Question: I am just using basic Grails, with the default client-side validation that looks like this (not even sure what plugin it is):

Just looking for how I can test that manually? In the past with jQuery validation I had done something like this:
'''
if($('#myForm').valid()) {
// do stuff
}
'''
Thank you.
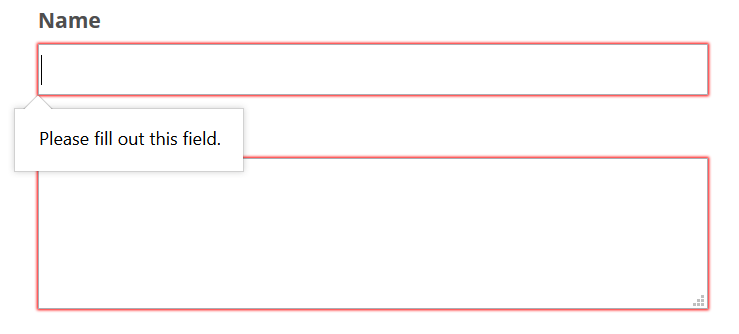
Answer: That's not a library of any sort. That's just your browser supporting the "required" attribute of HTML5 forms. Grails doesn't include any client-side form validation library. Use a jQuery one of your choice.